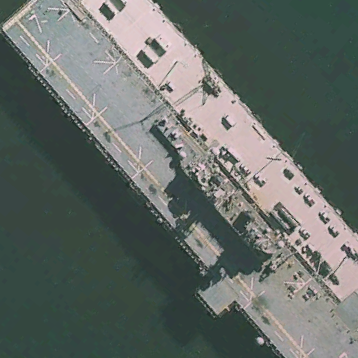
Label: assault